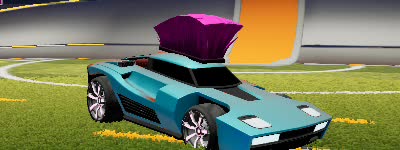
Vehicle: breakout